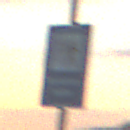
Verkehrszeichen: Verkehrshelfer
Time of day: SunriseSunset
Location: Outdoor (Beach)
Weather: PartlyCloudy
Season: NotSpecified
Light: Natural